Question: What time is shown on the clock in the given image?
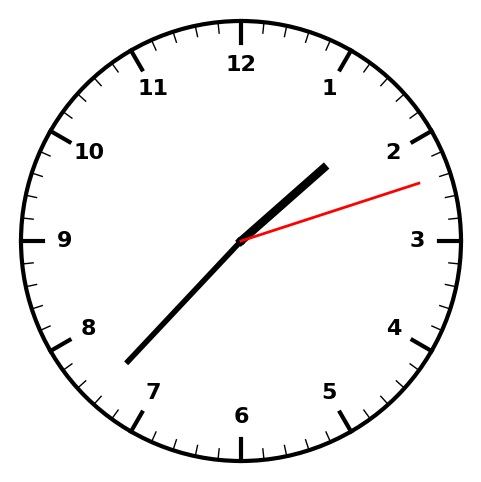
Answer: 01:37:12